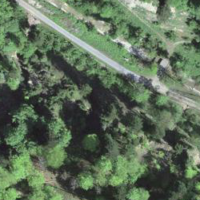
EUNIS habitat code: 44
Species observed at this site:
Carduus defloratus